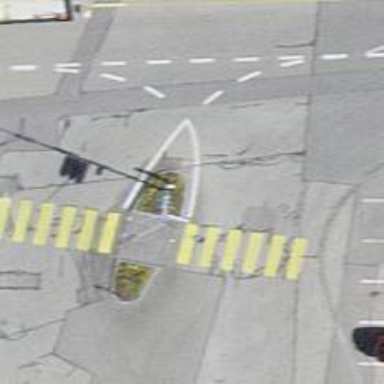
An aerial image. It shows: Marked zebra crossing with pedestrian island.